Field crop: maize
Growth stage: 2
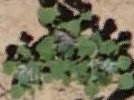
Species: chenopodium